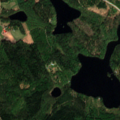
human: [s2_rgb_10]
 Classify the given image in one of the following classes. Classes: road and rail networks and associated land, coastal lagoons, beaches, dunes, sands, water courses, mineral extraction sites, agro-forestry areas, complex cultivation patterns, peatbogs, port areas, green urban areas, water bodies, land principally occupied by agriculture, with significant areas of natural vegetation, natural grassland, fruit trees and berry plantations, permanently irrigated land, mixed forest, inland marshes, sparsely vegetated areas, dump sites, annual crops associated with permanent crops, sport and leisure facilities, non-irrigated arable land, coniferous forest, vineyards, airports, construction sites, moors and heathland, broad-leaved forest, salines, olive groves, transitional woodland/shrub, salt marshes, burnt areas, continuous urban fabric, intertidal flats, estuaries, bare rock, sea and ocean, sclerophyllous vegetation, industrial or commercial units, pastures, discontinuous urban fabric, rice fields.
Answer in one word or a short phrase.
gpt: coniferous forest, mixed forest, water bodies